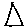
Label: triangle